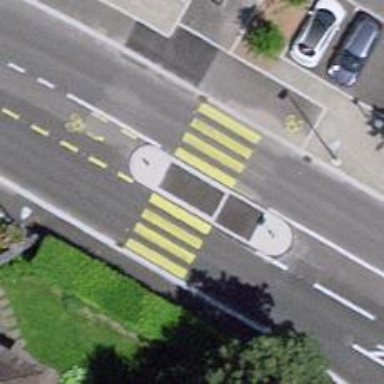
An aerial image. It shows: Uncontrolled zebra crossing on the road.